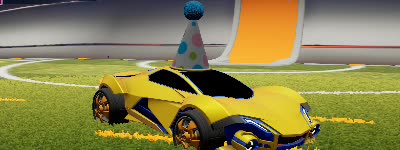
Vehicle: werewolf